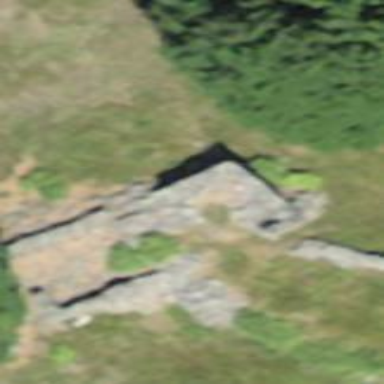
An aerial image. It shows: Historic building in ruins.